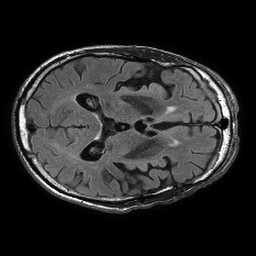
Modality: FLAIR
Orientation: axial
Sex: male
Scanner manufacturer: philips
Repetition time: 11 s
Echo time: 0.125 s